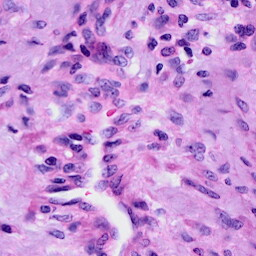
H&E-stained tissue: Cervix